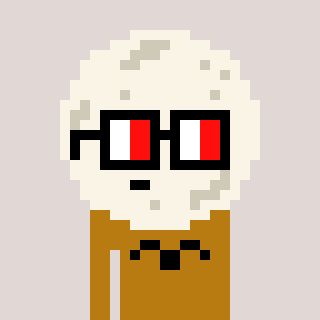
a pixel art character with square glasses with black frames and red eyes, a moon-shaped head and a gold-colored body on a warm background